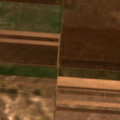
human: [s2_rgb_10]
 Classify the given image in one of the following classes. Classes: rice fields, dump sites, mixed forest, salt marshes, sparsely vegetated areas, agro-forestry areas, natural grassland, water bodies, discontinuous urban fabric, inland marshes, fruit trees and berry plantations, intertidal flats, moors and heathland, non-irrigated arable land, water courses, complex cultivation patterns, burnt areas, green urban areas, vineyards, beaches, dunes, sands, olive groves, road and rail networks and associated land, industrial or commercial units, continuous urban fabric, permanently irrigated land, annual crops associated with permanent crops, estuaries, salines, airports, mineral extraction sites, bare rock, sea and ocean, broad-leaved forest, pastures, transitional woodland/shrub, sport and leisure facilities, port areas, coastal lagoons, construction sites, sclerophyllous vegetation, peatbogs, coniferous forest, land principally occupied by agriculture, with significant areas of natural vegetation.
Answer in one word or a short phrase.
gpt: non-irrigated arable land